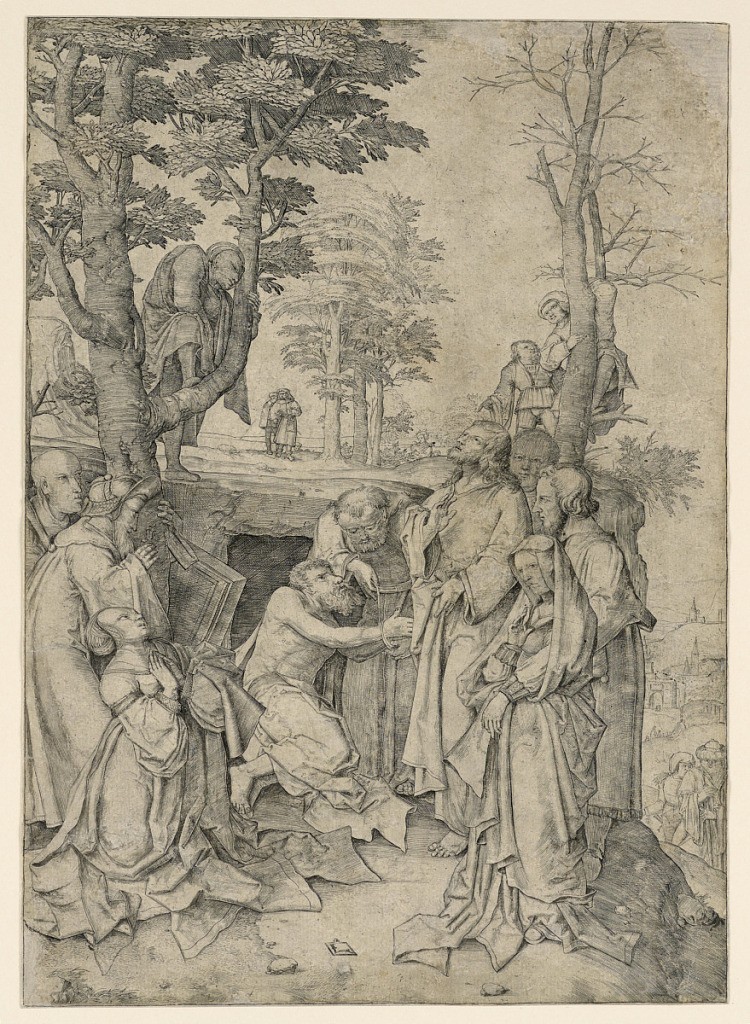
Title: The Resurrection of Lazarus
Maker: Lucas van Leyden, Netherlandish, ca. 1494–1533
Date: ca. 1508
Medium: Engraving on paper
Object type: Print
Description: A group of figures in the foreground, with Christ standing to the right, facing left. His eyes raised to the sky. Lazarus kneels before Him, at the entrance of His tomb. One sister of Lazarus kneels in foreground, left; another stands right. Trees, other figures, in distance.